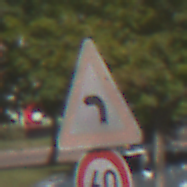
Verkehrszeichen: KurveLinks
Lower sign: Geschwindigkeit60
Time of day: Midday
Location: Outdoor (Urban)
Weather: Clear
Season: NotSpecified
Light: Natural